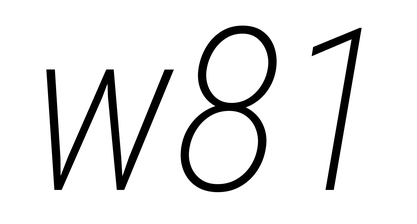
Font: Roboto-Italic_Condensed_ExtraLight_Italic